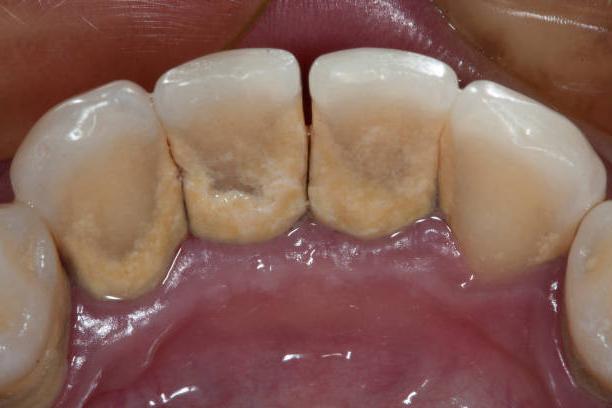
Condition: Calculus